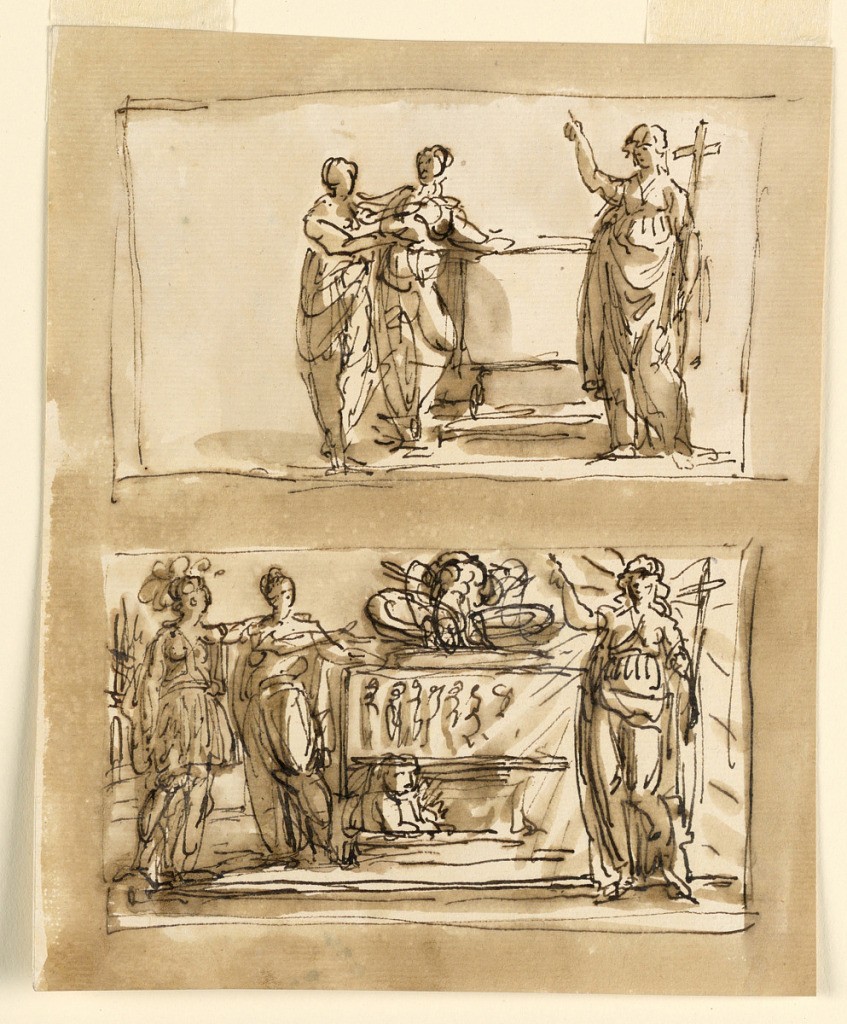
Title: Sarcophagus and Allegorical Figures
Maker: Giuseppe Barberi, Italian, 1746–1809
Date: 18th–19th century
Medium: Pen and brown ink, brush and brown wash on off-white laid paper, lined
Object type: Drawing
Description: Two scenes. At top, three figures, one with a cross, stand beside a tomb. At bottom, a more detailed variation of above.